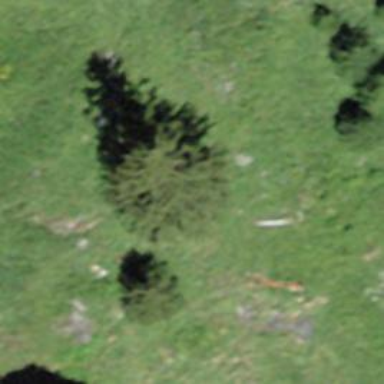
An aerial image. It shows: Needle-leaved tree in its natural environment.